Interaction volume radius: 5 \u00c5
Interaction volume height: 15 \u00c5
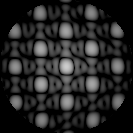
Disorder parameter: 0.06326